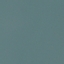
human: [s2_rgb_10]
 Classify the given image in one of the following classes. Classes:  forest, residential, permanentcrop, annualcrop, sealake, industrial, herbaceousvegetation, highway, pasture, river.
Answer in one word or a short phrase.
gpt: SeaLake